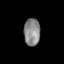
Tissue: skin
Cell type: Epithelial cells
Senescence score: 0.2588
Nuclear area (px): 436
Mean DAPI intensity: 136.202